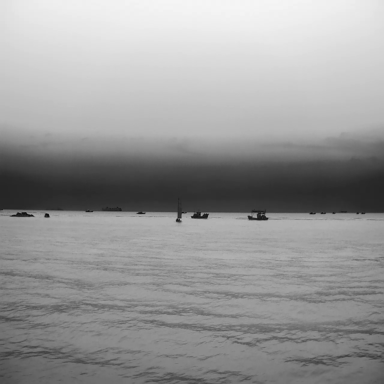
There are nine bulk_carriers in the infrared image.